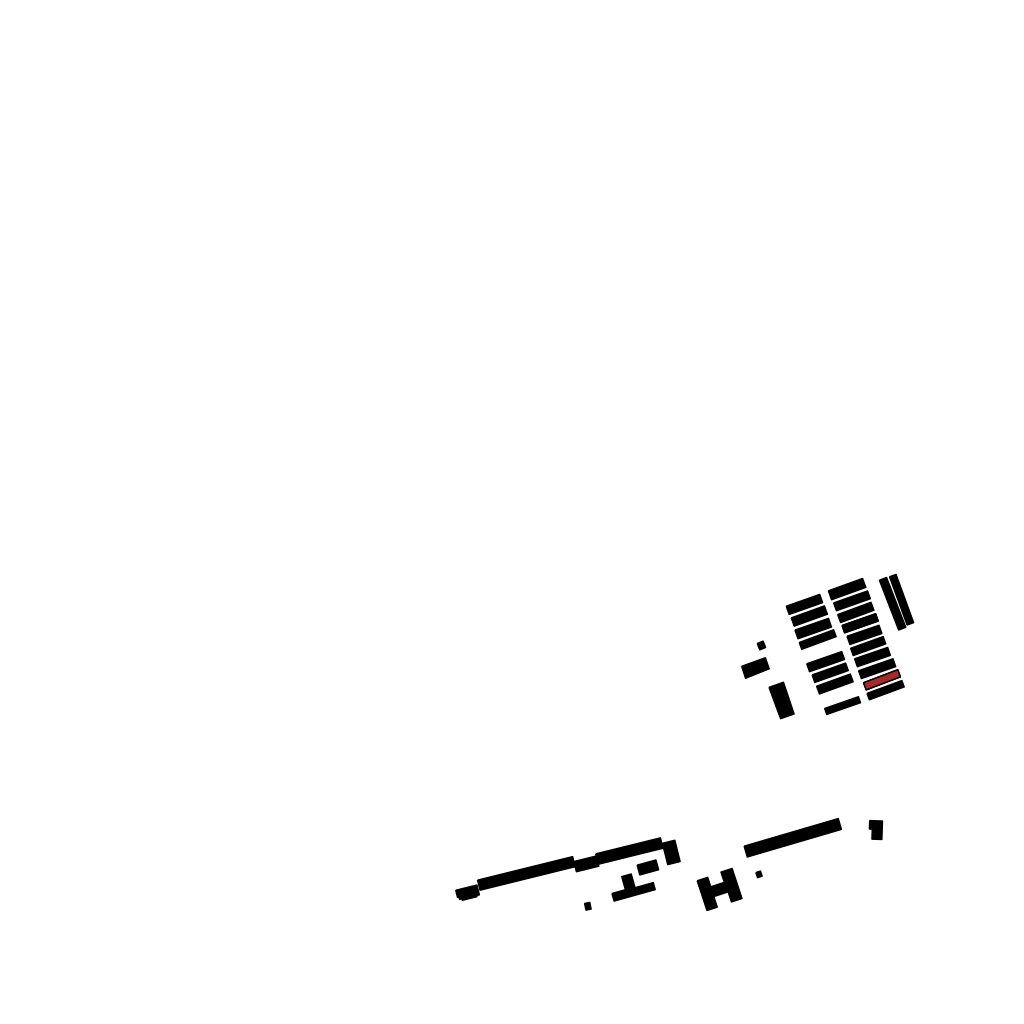
Tags: overhead vector_map, industrial, recreation, residential, soviet, high_rise, individual_rise, low_rise, medium_rise, density_1, Building, Facility, 1.0 km²